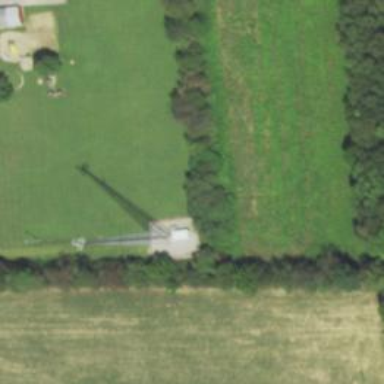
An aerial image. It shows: Communication mast tower.